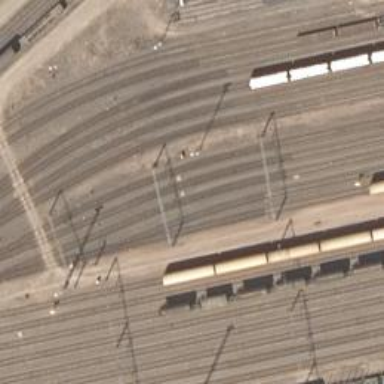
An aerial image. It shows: Railway yard.